Question: I am working on a app which could be launched over a URL. I have already defined my url scheme using xcode on info page. I filled for identifier my Bundle identifier and for URL Schemes myapp.
Now if I try to open in safari myapp://foo, it launches my app and stops at my breakpoint in
'''
- (BOOL)application:(UIApplication *)application
openURL:(NSURL *)url
sourceApplication:(NSString *)sourceApplication
annotation:(id)annotation
'''
method.
Problem is annotation, url, application, sourceapplication parameters are nil. So I can not pass parameters...

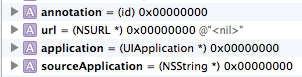
Answer: After unnecessary time loss, I have found out, the problem was the debugger. It shows the url is nil and if I try to print description it says
'''
Printing description of url:
<nil>
'''
But If I try to NSLog it shows the url.
And if put the following code in the method
'''
if (! url) {
return NO;
}
'''
The debugger shows also the url.